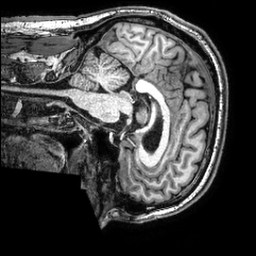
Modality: T1w
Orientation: sagittal
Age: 54
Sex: male
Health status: healthy